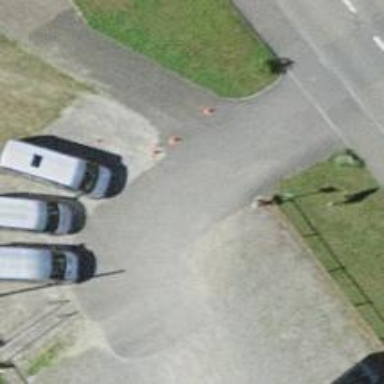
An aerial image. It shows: Parking aisle designated as service road.